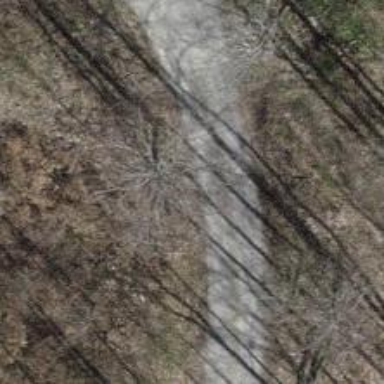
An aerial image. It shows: Well-maintained track road of grade 1.